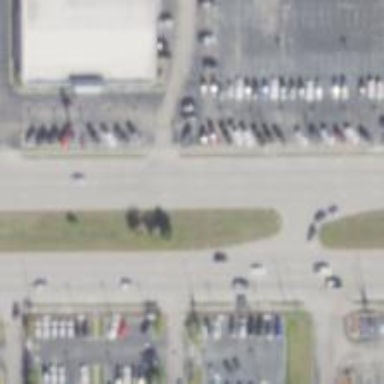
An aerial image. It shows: Asphalt road classified as trunk highway.